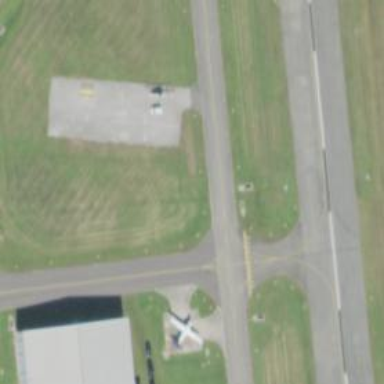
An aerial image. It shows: View of taxiway at the airport.